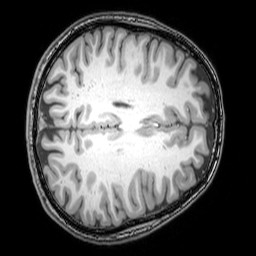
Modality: T1w
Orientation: axial
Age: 23
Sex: female
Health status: healthy
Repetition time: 0.081 s
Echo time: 0.037 s